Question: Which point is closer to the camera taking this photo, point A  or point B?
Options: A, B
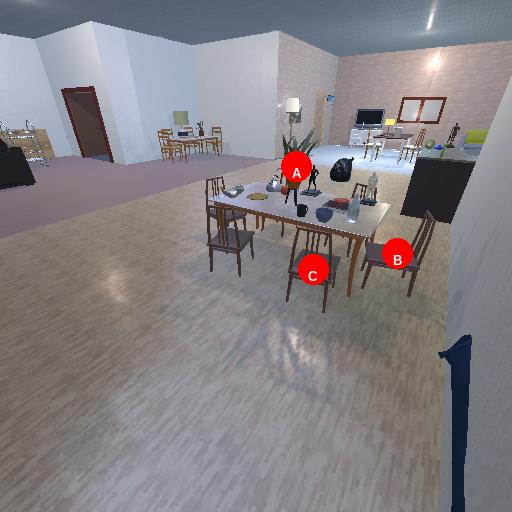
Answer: A